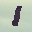
Label: 1